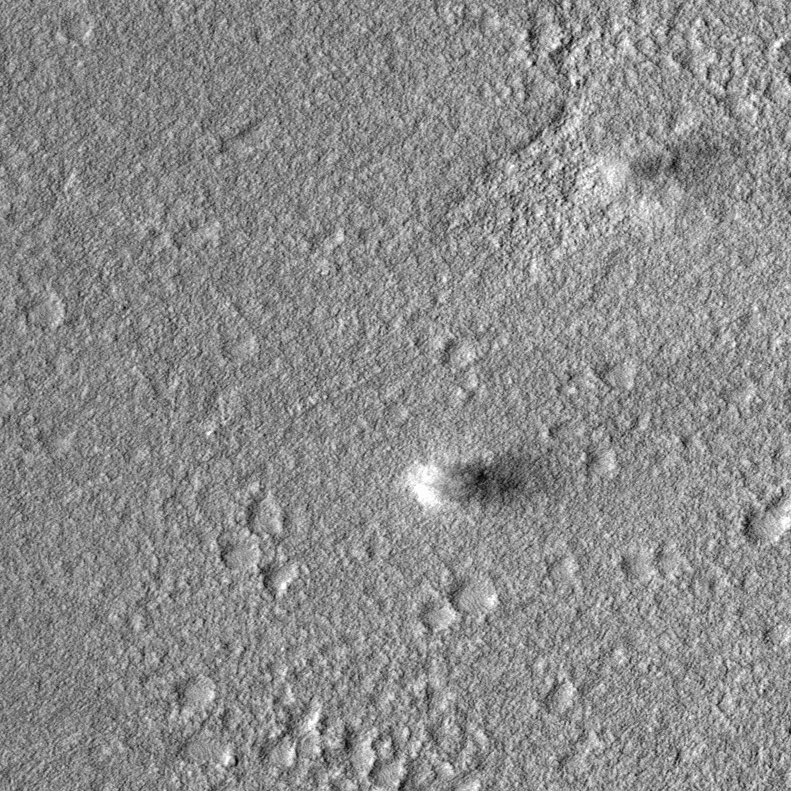
Label: dustdevil, dustdevil